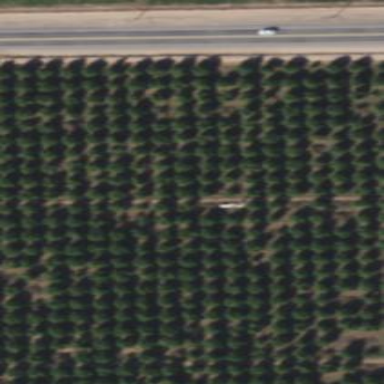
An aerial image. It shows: Orchard.